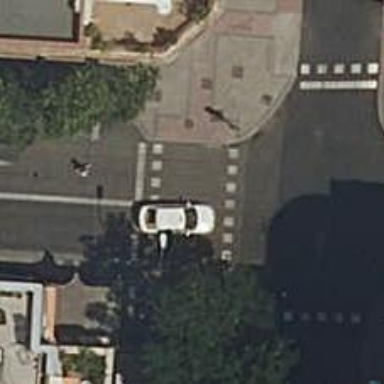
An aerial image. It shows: Road crossing with traffic signals.